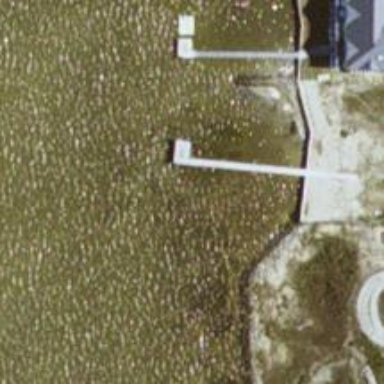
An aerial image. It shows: Man-made pier.